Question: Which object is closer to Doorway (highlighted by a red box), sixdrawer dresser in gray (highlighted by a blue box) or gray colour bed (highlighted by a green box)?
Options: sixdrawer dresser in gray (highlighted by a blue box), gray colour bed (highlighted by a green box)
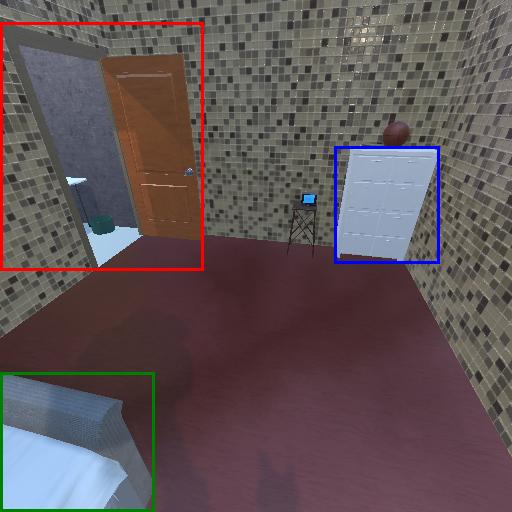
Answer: sixdrawer dresser in gray (highlighted by a blue box)